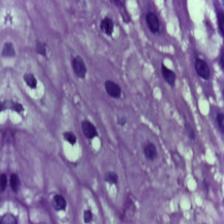
Diagnosis: OSCC